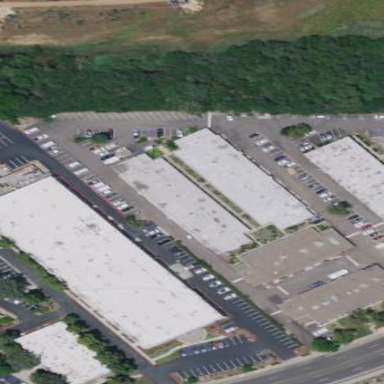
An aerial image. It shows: Industrial building.